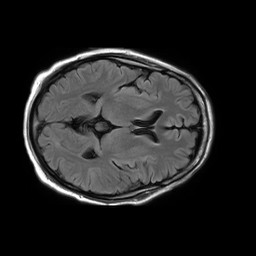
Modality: FLAIR
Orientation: axial
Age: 47
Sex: male
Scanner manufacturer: philips
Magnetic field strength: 1.5 T
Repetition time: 10 s
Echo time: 0.11 s